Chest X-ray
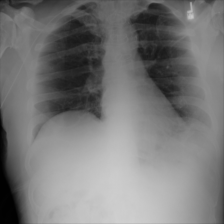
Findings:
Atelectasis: negative
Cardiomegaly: negative
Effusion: negative
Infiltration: negative
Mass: negative
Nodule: negative
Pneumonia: negative
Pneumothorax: negative
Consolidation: negative
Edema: negative
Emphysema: negative
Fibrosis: negative
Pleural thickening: negative
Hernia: negative